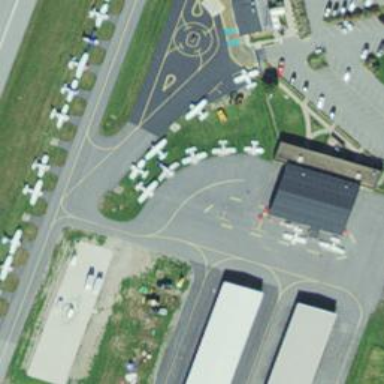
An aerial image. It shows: Image of taxiway at airport.